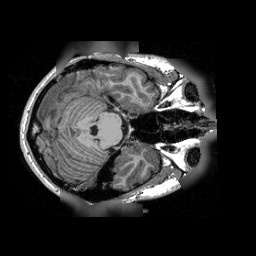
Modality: T1w
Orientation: coronal